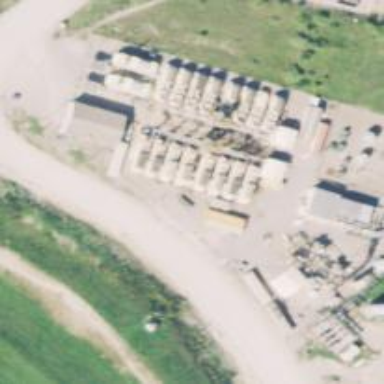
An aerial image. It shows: Generator for power supply.